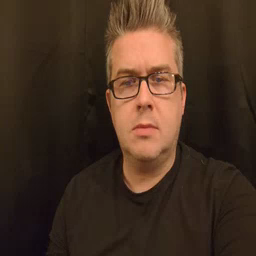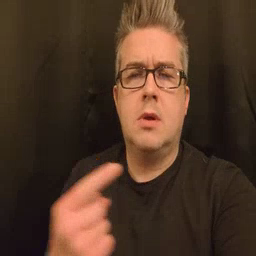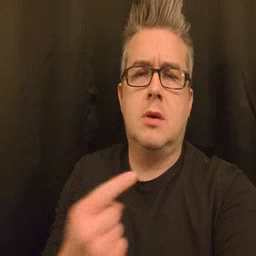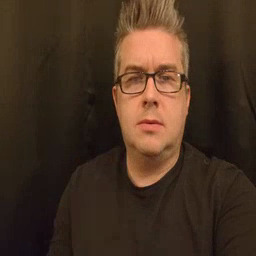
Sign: owie